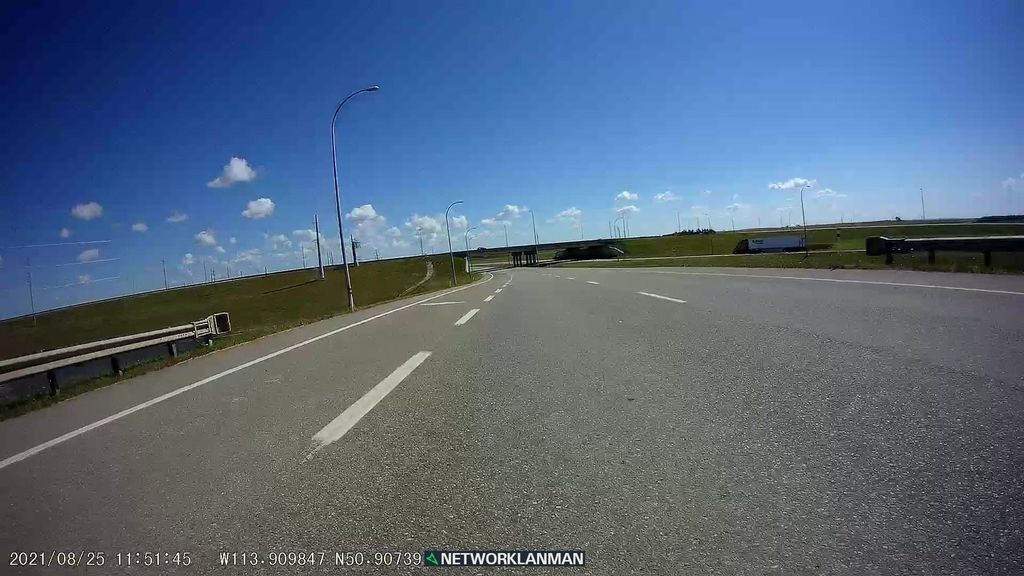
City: calgary